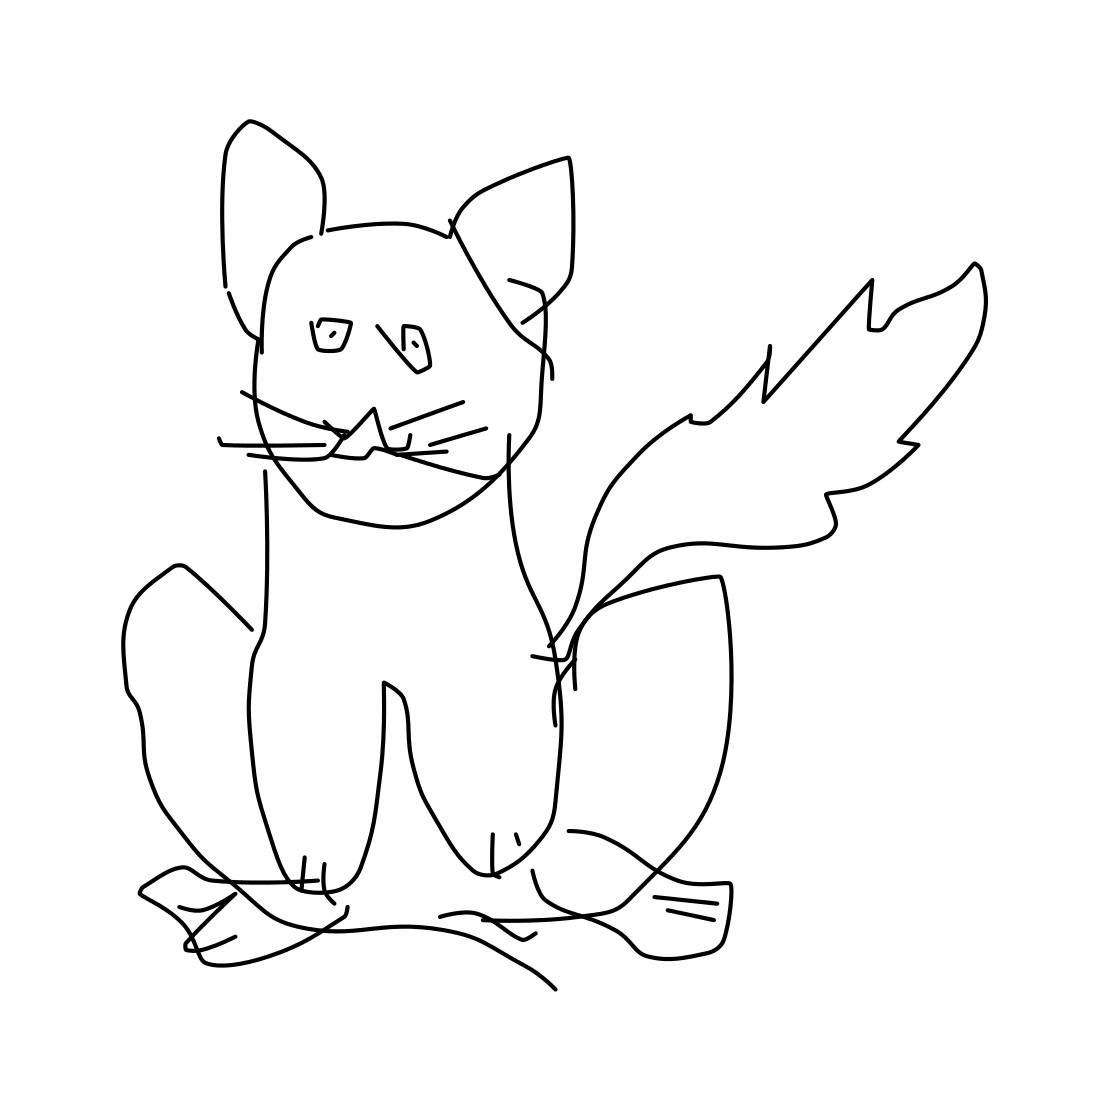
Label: cat